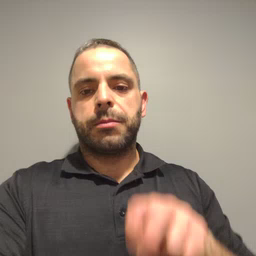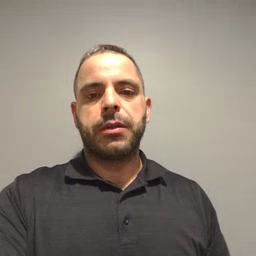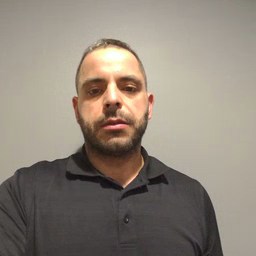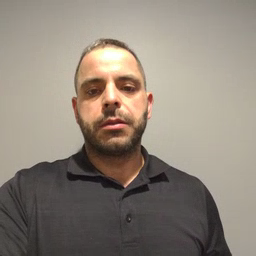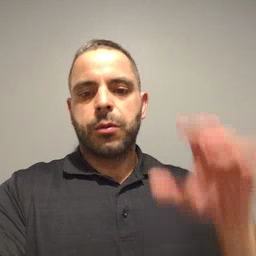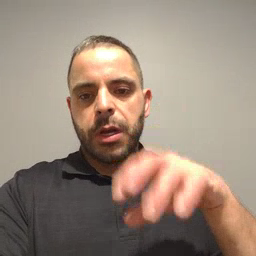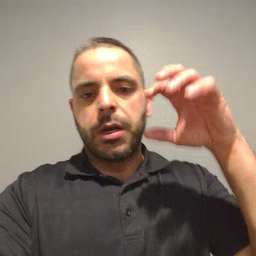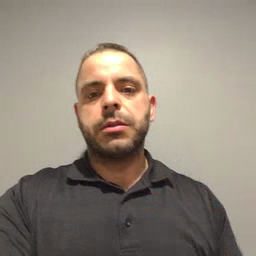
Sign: rain